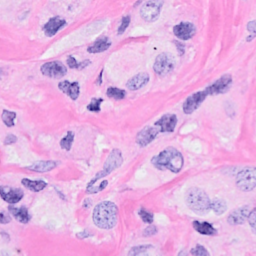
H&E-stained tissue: Breast